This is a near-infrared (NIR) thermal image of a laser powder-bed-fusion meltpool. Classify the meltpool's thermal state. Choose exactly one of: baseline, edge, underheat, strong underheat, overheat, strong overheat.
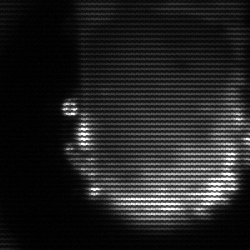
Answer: baseline